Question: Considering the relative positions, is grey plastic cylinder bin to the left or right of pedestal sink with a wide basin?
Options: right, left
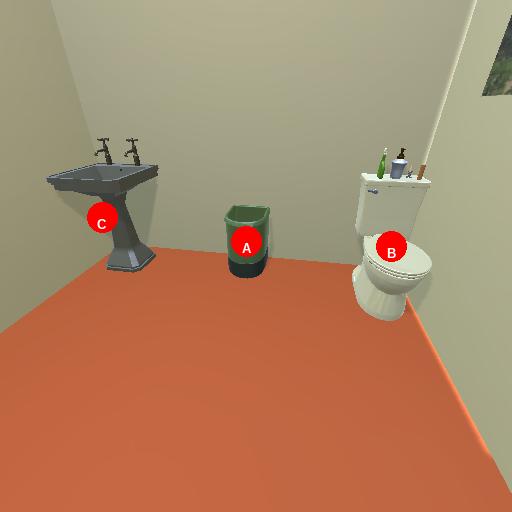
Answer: right